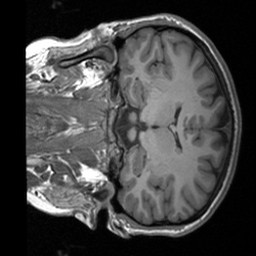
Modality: T1w
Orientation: coronal
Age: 19
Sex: female
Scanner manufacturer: siemens
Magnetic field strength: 3 T
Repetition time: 1.9 s
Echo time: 0.00226 s